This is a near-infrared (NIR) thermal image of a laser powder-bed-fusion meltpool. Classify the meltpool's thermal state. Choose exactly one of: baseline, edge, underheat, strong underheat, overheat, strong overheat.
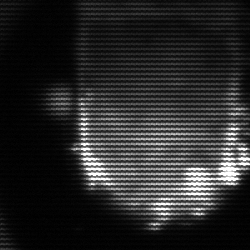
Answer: baseline